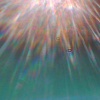
Label: sunburn